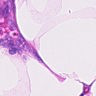
Metastatic tissue present: no